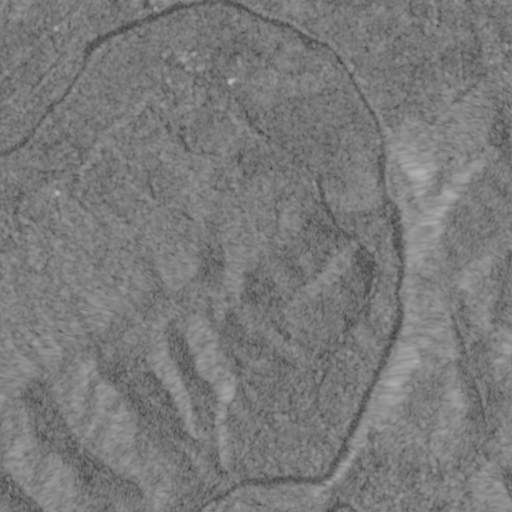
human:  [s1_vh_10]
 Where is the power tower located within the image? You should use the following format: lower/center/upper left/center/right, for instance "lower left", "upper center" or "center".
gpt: The power tower is located in the right of the image.
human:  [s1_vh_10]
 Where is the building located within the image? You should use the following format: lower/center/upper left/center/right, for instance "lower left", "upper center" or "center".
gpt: The building is located in the lower right of the image.
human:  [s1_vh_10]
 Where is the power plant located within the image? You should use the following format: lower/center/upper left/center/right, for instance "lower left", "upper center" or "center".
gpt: There is no power plant in the image.

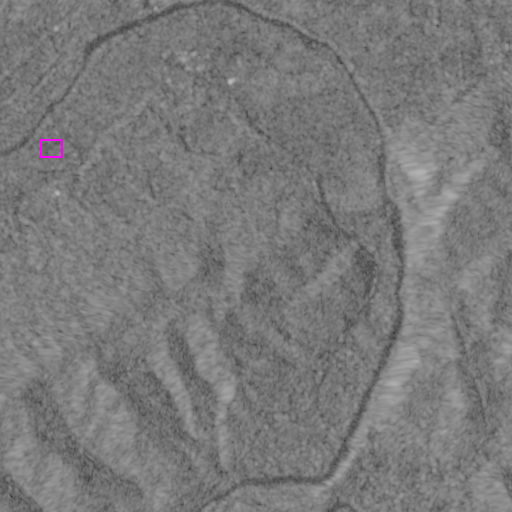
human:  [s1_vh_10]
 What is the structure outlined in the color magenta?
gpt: The structure outlined in magenta is a building.
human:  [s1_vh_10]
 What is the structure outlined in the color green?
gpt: There is no green outline.